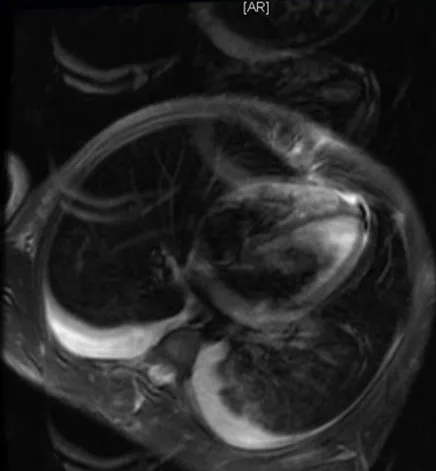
Cardiovascular magnetic resonance imaging performed at day 5 showing hypersignal T2 of the right ventricular.
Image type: radiology (mri)